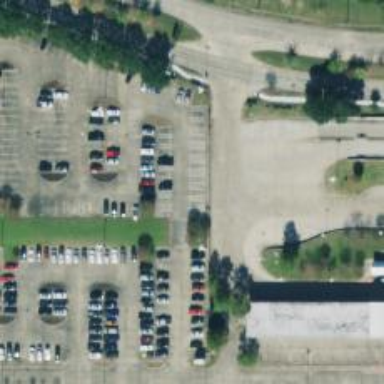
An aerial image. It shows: Parking space.